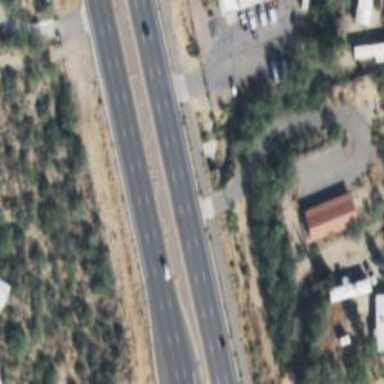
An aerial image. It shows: Trunk highway.